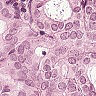
Metastatic tissue present: yes